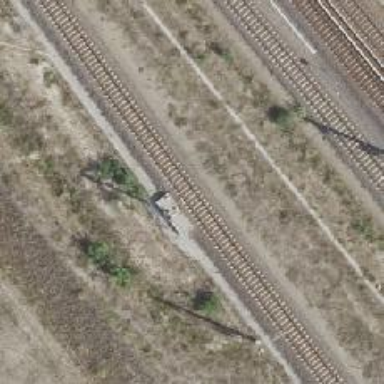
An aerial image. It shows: Railway signal.